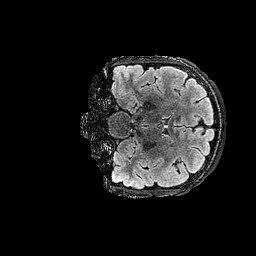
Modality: FLAIR
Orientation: coronal
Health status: ill
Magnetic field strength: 3 T